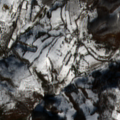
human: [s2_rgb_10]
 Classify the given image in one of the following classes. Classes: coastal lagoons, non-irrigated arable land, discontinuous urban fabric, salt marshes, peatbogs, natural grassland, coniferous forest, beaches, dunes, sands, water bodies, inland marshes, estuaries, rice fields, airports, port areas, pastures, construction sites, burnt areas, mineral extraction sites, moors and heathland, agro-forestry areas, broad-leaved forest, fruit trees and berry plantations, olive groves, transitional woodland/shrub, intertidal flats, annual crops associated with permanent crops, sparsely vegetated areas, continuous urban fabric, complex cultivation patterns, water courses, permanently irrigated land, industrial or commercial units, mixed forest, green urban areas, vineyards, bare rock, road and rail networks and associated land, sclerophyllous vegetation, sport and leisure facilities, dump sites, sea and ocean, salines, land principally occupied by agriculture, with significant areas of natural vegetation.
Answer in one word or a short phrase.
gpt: complex cultivation patterns, land principally occupied by agriculture, with significant areas of natural vegetation, broad-leaved forest, transitional woodland/shrub